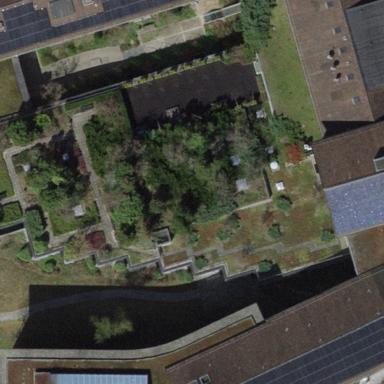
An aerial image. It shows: Hospital building.